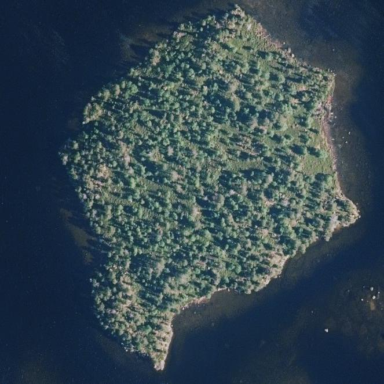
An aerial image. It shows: Islet.